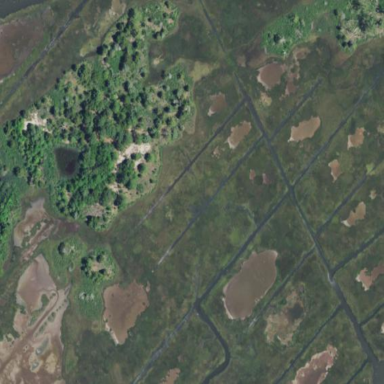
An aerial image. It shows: Swampy wetland area.